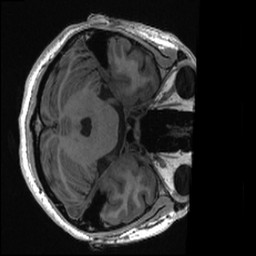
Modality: T1w
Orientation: axial
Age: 22
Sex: female